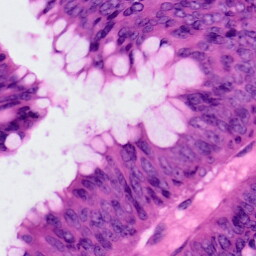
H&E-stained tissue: Colon